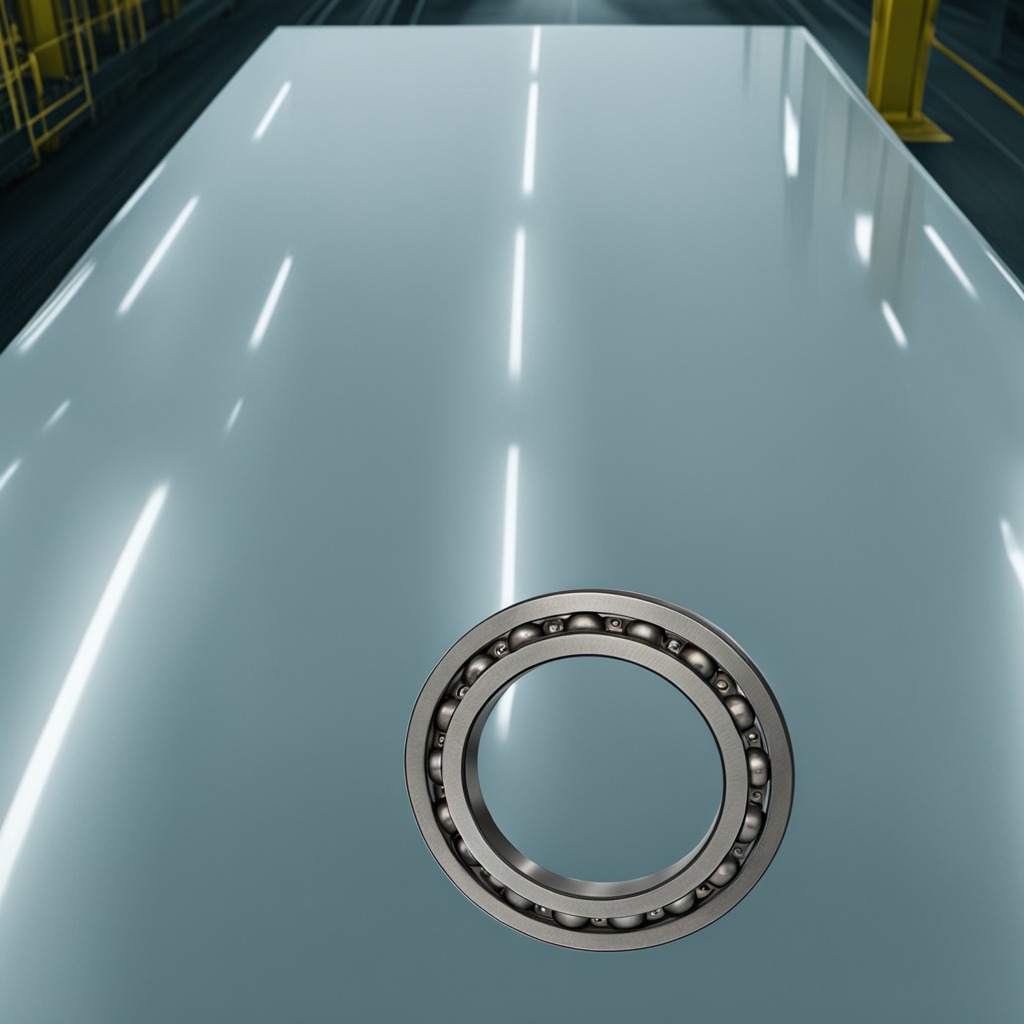
A metal ball bearing is lying on the table in a ship maintenance bay industrial lighting.